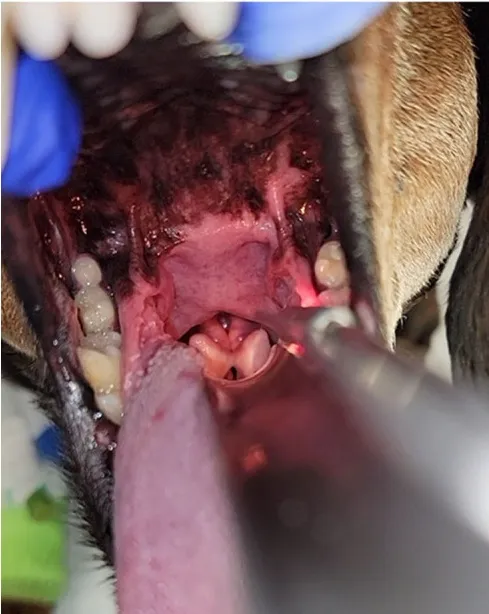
(A, B) Images of the larynx obtained under a light plane of anesthesia following the administration of butorphanol and alfaxalone in the dog 72 h after percutaneous ultrasound guided ethanol ablation of the parathyroid nodule. And complete closure of the cartilages on expiration No significant perilaryngeal edema or secretions obstructing the airway were visualized. Both left and right sides of the larynx were able to move, albeit minimally, and was most consistent with laryngospasm.
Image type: medical_photograph (other_medical_photograph)